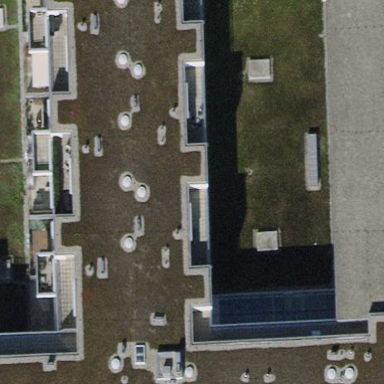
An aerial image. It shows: Part of building.